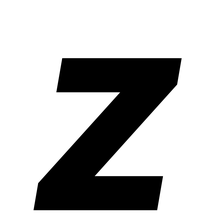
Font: Roboto-Italic_ExtraBold_Italic